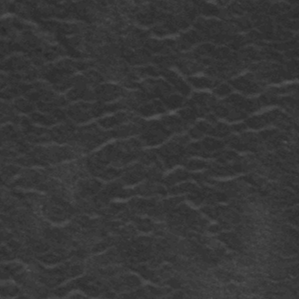
Label: frost